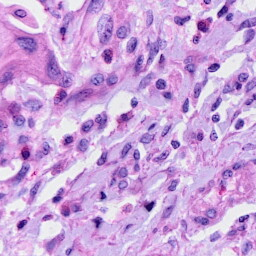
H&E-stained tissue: Cervix